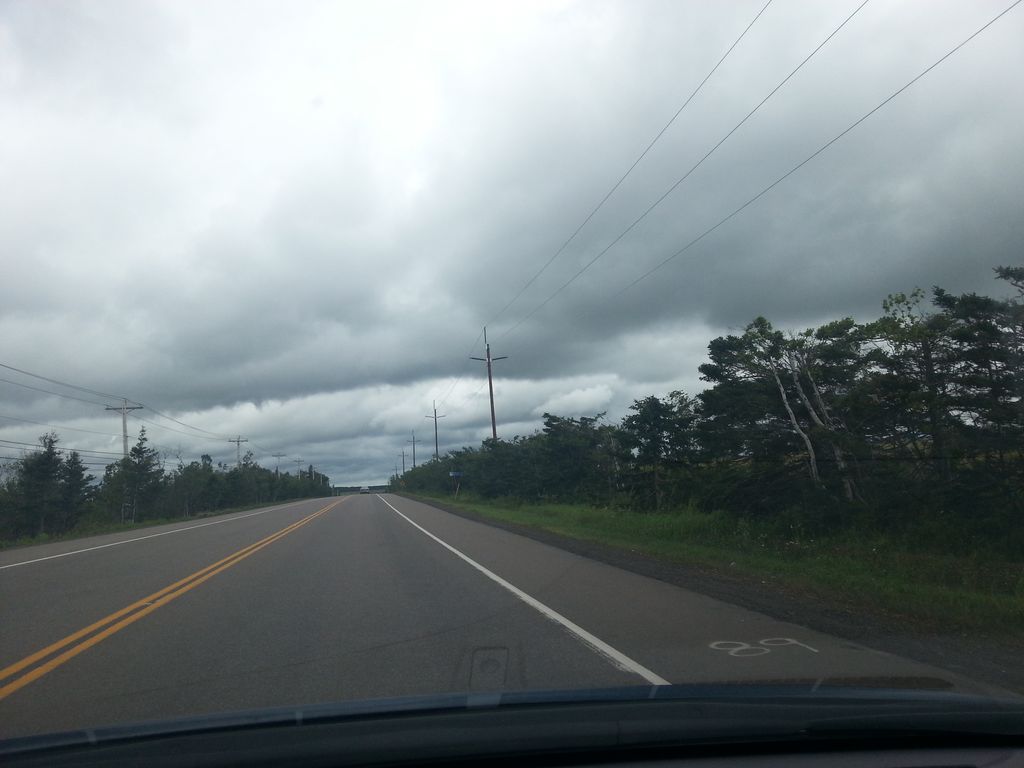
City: charlottetown